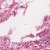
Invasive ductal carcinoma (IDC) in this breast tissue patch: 0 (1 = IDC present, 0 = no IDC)